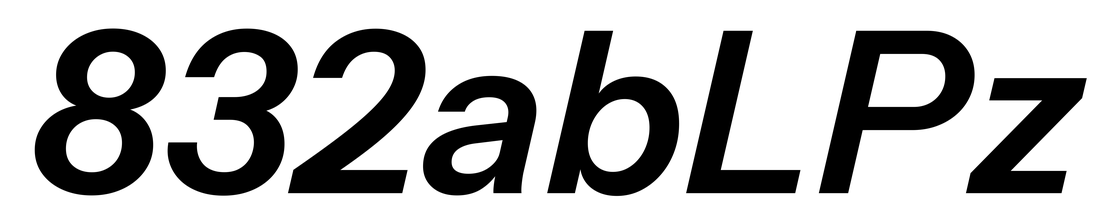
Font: InstrumentSans-Italic_SemiBold_Italic